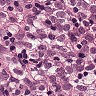
Metastatic tissue present: yes